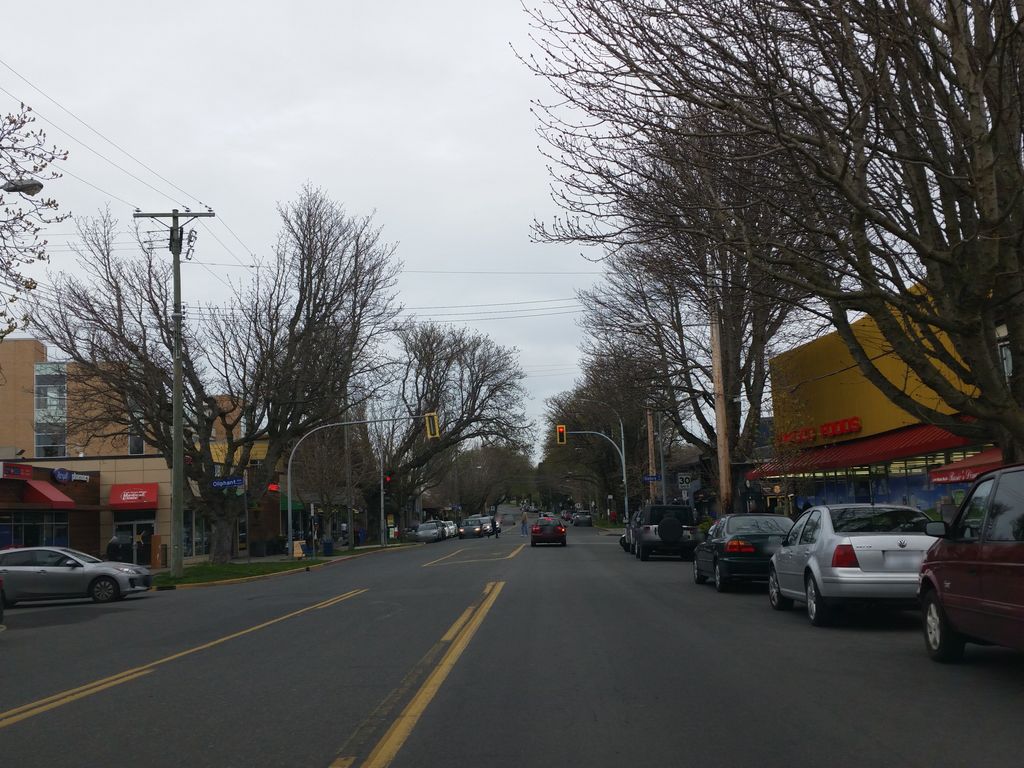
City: victoria